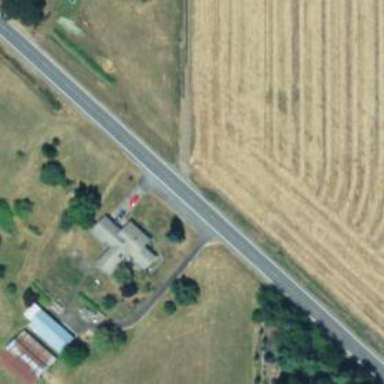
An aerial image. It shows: Secondary road.